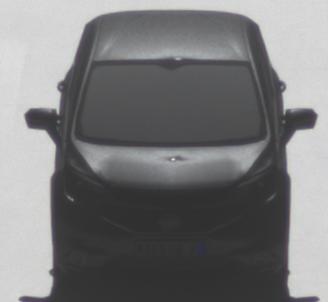
Make: Nissan
Model: Note 1.2
Detailed model: Note (E12) (10/13 - 12/16)
Model produced from: 2013/10
Model produced until: 2015/09
Doors: 5
Color: black
Road condition: dry road
Daytime: midday
Contrast: high contrast